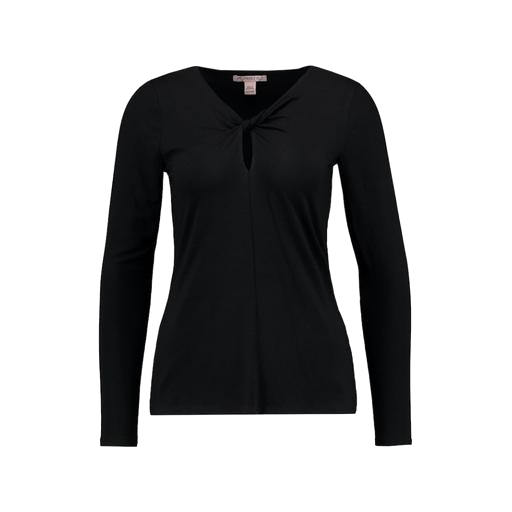
black twist front long sleeve tee, black jersey front twist t-shirt, black long-sleeved jersey top, white background